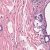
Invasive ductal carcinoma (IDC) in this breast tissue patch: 0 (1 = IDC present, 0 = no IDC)